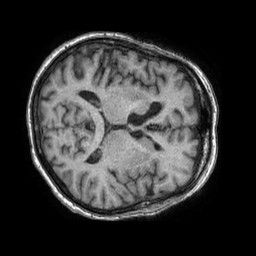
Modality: T1w
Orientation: axial
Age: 78
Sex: female
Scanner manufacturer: philips
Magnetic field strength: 1.5 T
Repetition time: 0.00778 s
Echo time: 0.003549 s